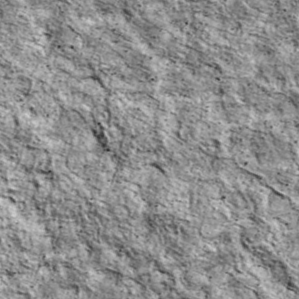
Label: non_frost